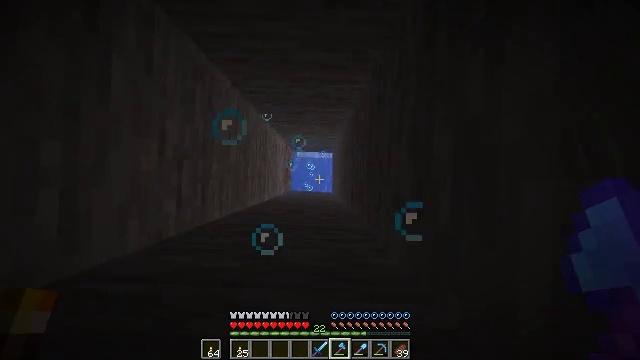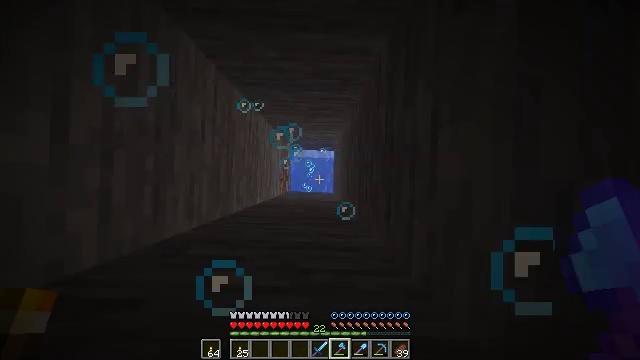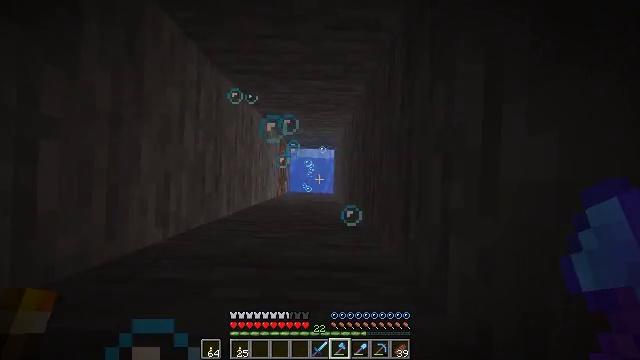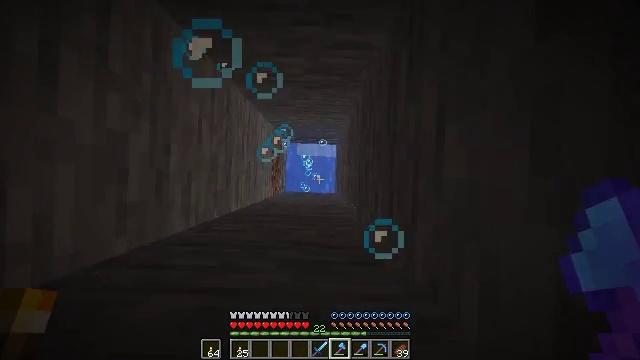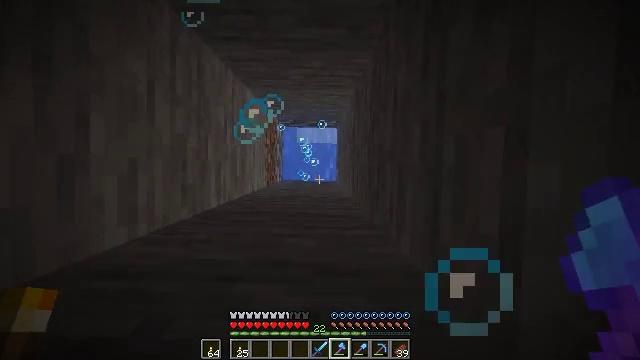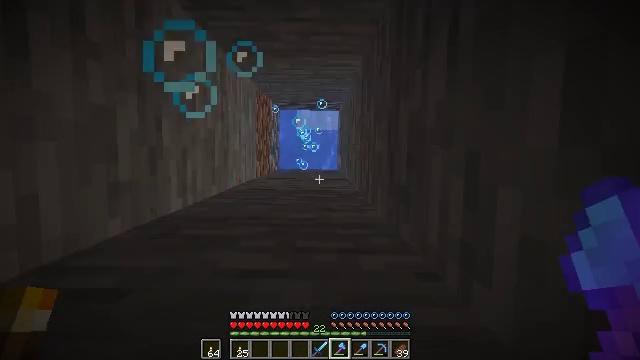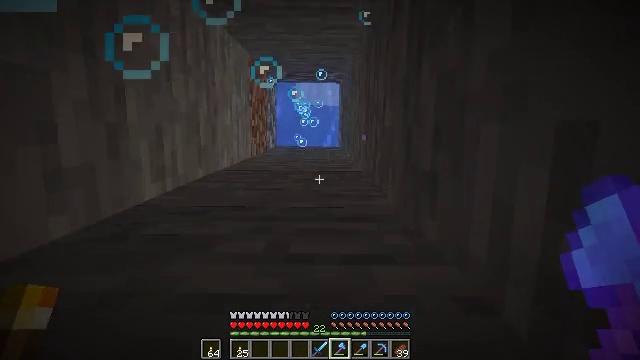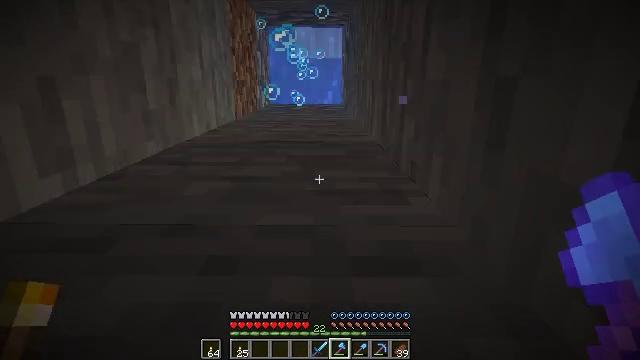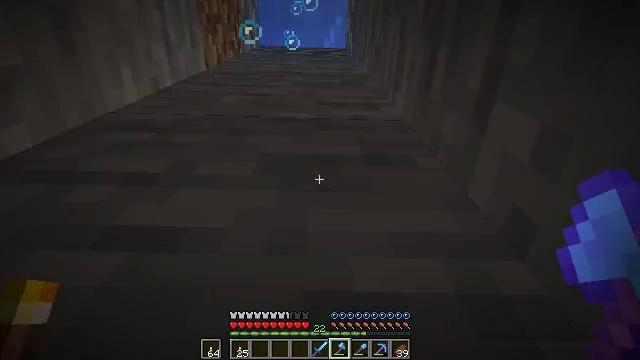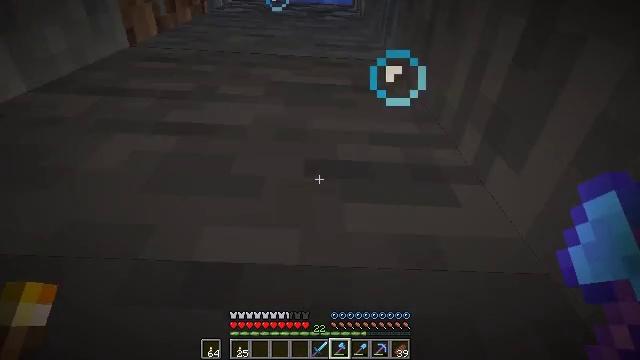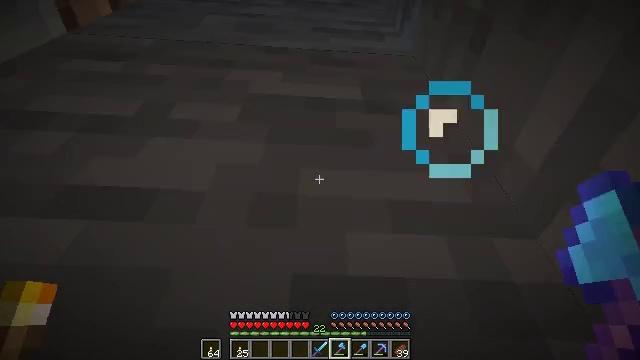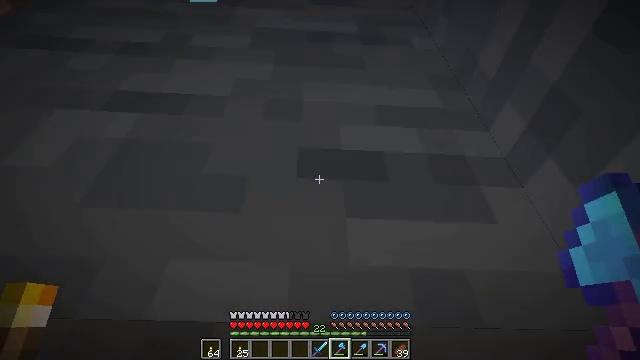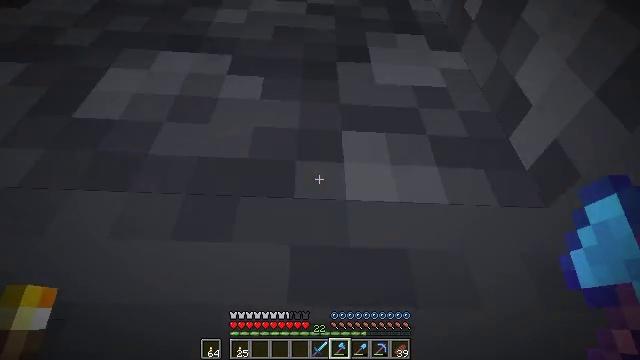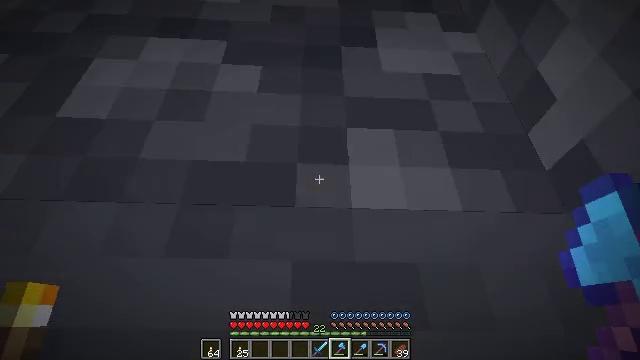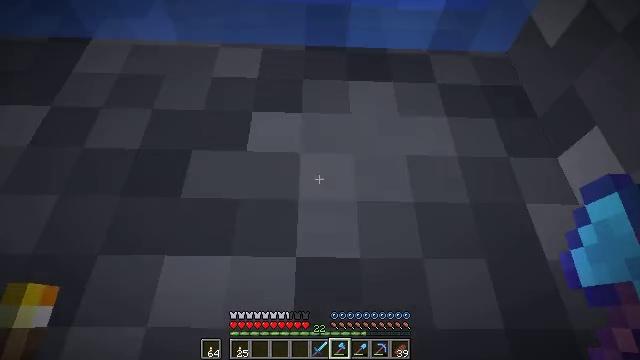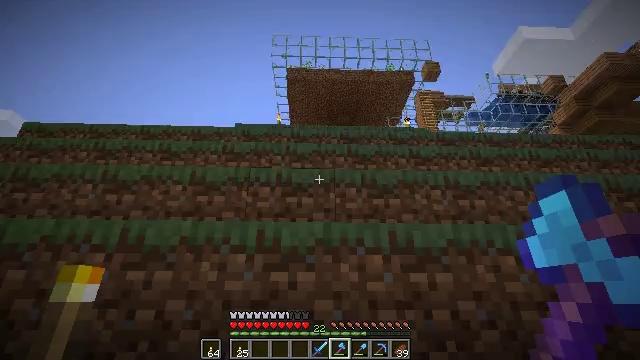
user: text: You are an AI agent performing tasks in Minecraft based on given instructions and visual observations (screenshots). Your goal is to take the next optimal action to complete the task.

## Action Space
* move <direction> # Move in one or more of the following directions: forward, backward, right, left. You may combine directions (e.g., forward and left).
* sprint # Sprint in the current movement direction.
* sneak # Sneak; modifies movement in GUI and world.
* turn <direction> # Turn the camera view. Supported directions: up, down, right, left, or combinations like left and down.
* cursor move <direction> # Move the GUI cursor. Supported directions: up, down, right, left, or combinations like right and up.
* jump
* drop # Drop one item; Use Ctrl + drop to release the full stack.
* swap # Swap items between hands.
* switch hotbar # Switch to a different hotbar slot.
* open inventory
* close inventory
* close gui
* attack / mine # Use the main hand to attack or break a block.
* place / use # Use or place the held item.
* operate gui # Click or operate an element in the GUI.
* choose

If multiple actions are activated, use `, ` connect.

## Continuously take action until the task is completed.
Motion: motion action
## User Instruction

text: Left click to dismantle the chipped anvil.
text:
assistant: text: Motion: no_op
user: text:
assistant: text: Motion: no_op
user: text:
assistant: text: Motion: no_op
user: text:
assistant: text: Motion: turn down
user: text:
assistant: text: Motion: turn down
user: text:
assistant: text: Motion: turn down
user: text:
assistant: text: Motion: turn down
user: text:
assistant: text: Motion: turn right and down
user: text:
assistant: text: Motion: turn right and down
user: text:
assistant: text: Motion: move forward, turn down, jump
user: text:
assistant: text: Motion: move forward, turn down, jump
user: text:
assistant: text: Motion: move forward, turn down, jump
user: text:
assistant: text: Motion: move forward, turn down, jump
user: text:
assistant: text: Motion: move forward, turn down, jump
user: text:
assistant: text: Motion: move forward, turn down, jump
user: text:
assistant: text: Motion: move forward, turn right and down, jump
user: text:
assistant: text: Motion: move forward, turn right and down, jump
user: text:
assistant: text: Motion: move forward, turn right and down, jump
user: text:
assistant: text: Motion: move forward, sprint, turn right and down, jump
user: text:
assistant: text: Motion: move forward, sprint, turn right and down, jump
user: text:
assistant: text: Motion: move forward, sprint, turn down, jump
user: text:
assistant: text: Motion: move forward, sprint, jump
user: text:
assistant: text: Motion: move forward, jump
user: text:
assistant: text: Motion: move forward, turn right, jump
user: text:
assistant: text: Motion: move forward, jump
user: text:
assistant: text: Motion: move forward, sprint, jump
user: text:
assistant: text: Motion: move forward, sprint, jump
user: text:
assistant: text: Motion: move forward, sprint, jump
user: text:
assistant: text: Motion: move forward, sprint, jump
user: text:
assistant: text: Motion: move forward, turn right and up, jump